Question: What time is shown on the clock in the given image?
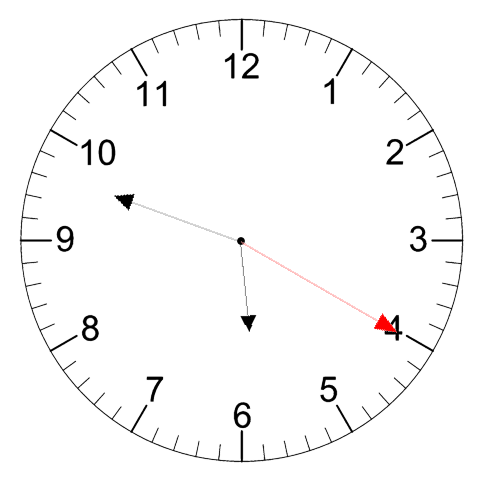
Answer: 05:48:20